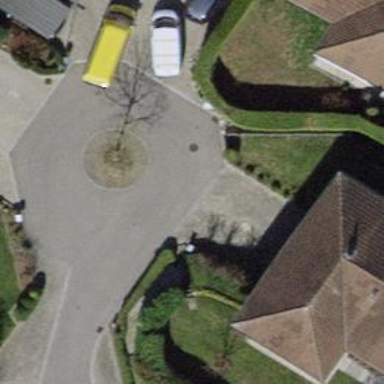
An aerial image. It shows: Asphalt road designated as living street.